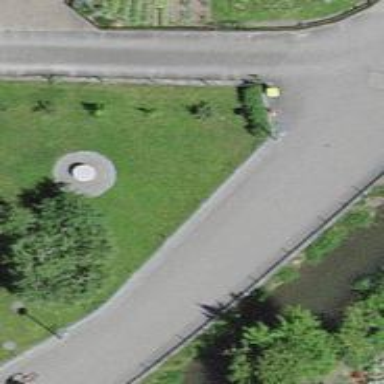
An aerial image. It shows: Post box.